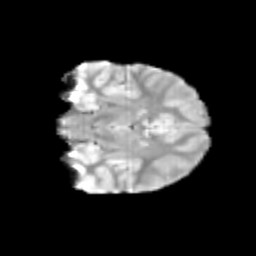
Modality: T2w
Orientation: coronal
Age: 10
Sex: female
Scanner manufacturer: siemens
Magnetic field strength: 3 T
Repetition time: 3.8 s
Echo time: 0.07 s